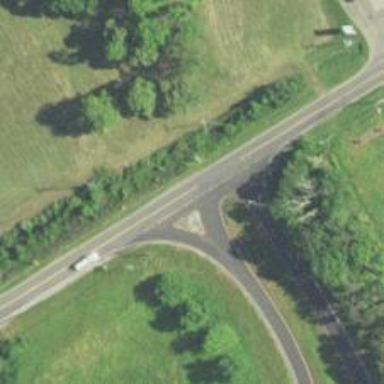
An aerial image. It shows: Tertiary road.